四年级 · 计数
四年级（1）班几名学生的 50 米成绩如下表:

| 姓名 | 张东 | 刘梅 | 林平 | 李明 |
| :---: | :---: | :---: | :---: | :---: |
| 成绩/秒 | 10.5 | 10.24 | 9.86 | 9.68 |

请把前三名的名字写在领奖台上。

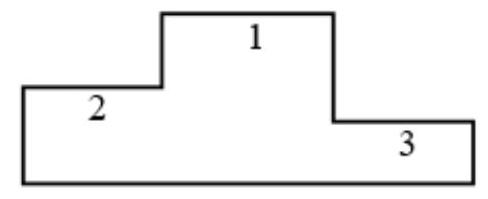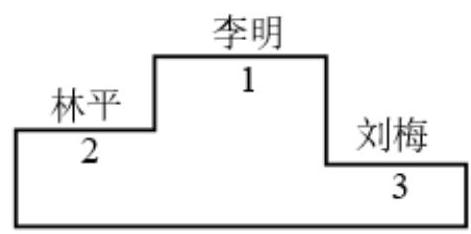
答案: 解从左往右: 林平; 李明; 刘梅
【分析】将他们每个人的成绩进行大小排序, 时间用得最少的人跑得最快;

小数比较大小的方法: 先看整数部分, 整数部分大的, 这个小数就大; 整数部分相同, 就看十分位上的数, 十分位上的数大, 这个小数就大, 十分位上的数相同, 再比较百分位上的数, 百分位上的数大,这个小数就大，依此比较即可。。

【详解】10.5、10.24、9.86、9.68 中, 整数部分 $10>9$,

$10.5 、 10.24$ 中, 十分位上的数 $5>2$, 即 $10.5>10.24$;

9.86、9.68 中, 十分位上的数 $8>6$, 即 $9.86>9.68$;

即: $10.5>10.24>9.86>9.68$, 因此第 1 名是李明, 第 2 名是林平, 第 3 名是刘梅。

【点睛】熟练掌握多位小数的大小比较是解答此题的关键。